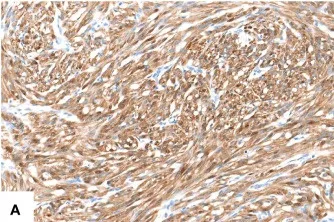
Immunohistochemical and molecular findings of GNET. The neoplastic cells expressed S-100 [, X200.
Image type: pathology (immunostaining)